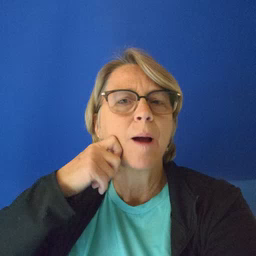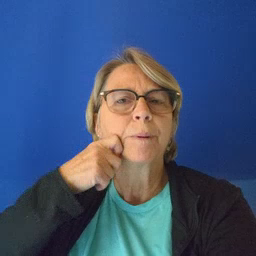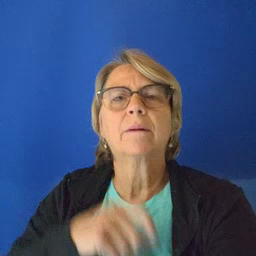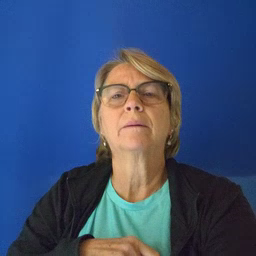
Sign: apple